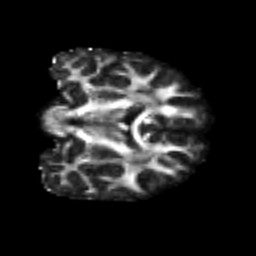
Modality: FA
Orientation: coronal
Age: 21
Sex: male
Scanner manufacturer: siemens
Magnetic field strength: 3 T
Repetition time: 2.3 s
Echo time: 0.085 s